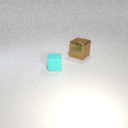
large brown metal cube to the right of small cyan rubber cube